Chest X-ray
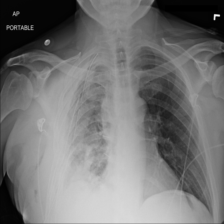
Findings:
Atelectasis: positive
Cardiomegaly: negative
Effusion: negative
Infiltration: positive
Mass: negative
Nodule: negative
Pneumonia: negative
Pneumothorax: negative
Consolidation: negative
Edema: negative
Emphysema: positive
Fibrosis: negative
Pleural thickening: positive
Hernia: negative